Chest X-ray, AP view. Patient: 47 years old, sex M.
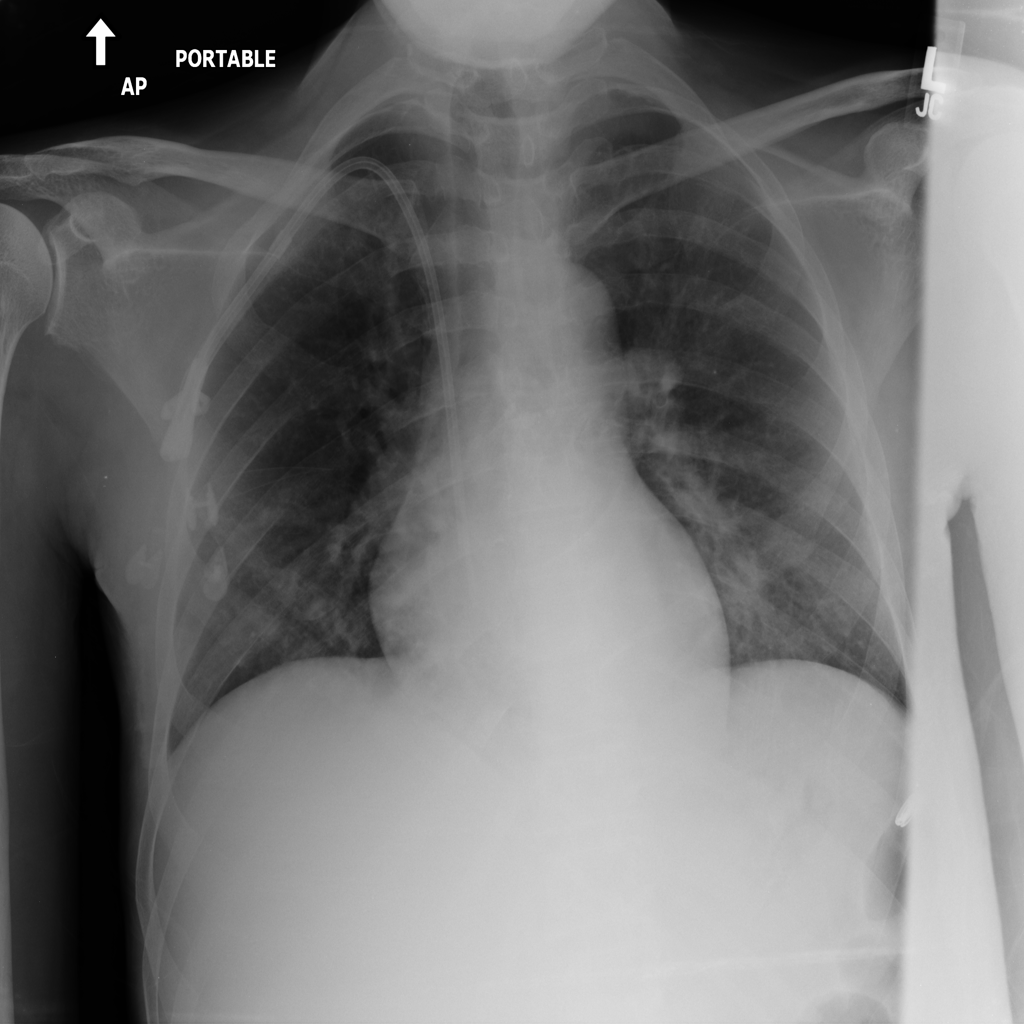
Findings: Infiltration